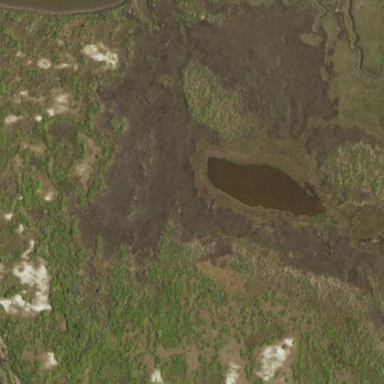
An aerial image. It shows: Tidal saltmarsh wetland area.